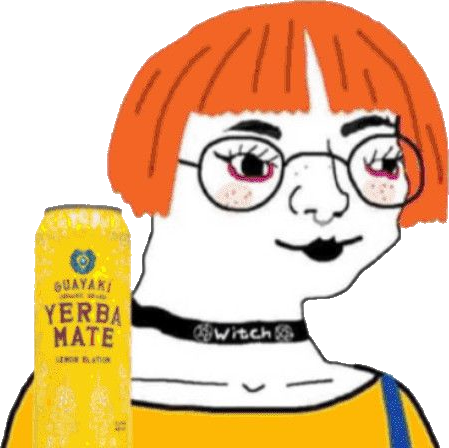
Label: 5_Arthoe